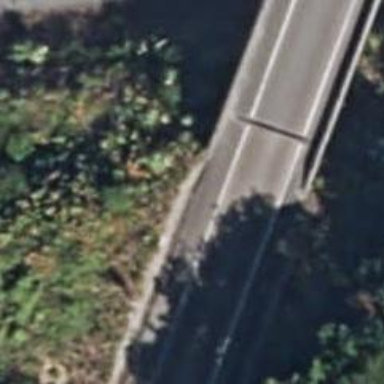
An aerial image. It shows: Tertiary_link road with bridge.